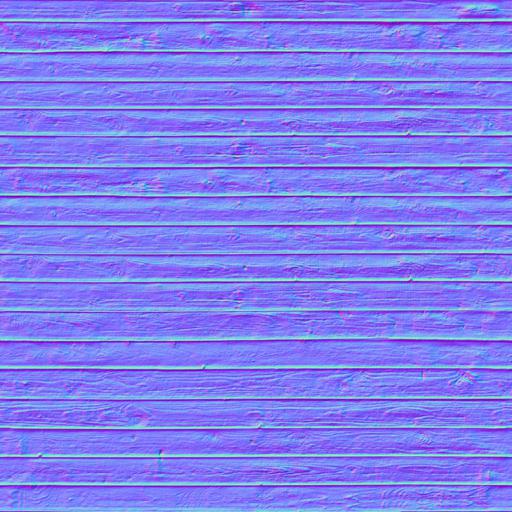
planks smooth wood wooden